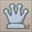
Piece: wQ